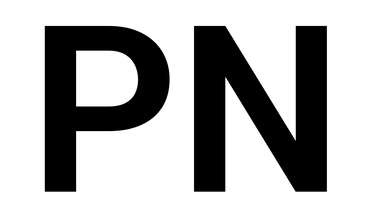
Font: Roboto_SemiBold